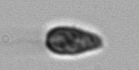
Label: Pseudochattonella_farcimen